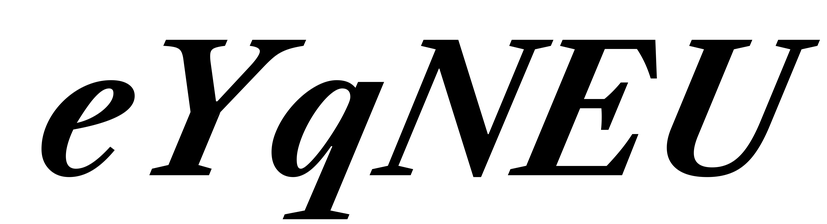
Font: LibreCaslonText-Italic_Bold_Italic